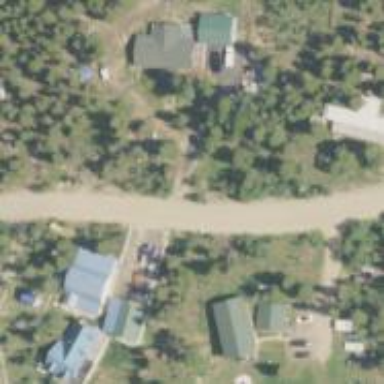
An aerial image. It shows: Driveway.